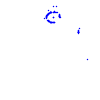
Particle: kaon